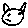
Label: cat